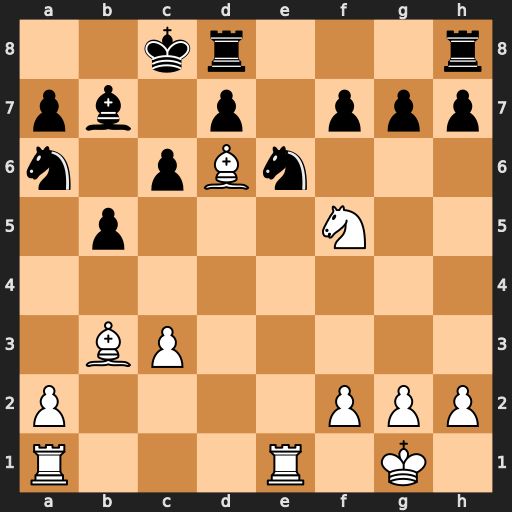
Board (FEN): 2kr3r/pb1p1ppp/n1pBn3/1p3N2/8/1BP5/P4PPP/R3R1K1
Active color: w
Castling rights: -
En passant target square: -
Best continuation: Ne7#